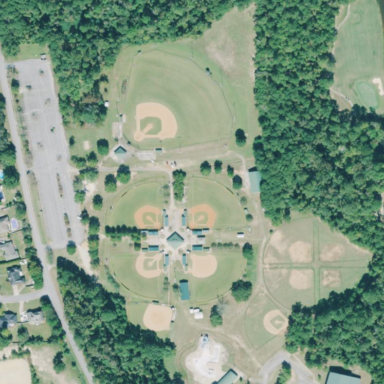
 featuring multiple baseball fields and concession stand. This park is renowned as the home of the 2006 Little League World Series Champions."